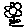
Label: flower